Interaction volume radius: 10 \u00c5
Interaction volume height: 10 \u00c5
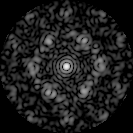
Disorder parameter: 0.6504